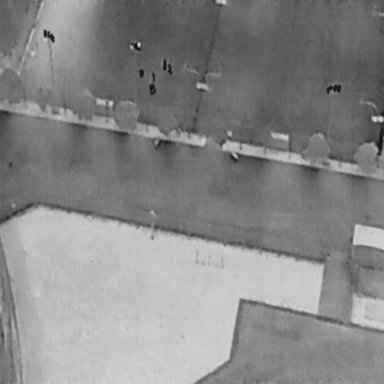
There are six People in the infrared image.